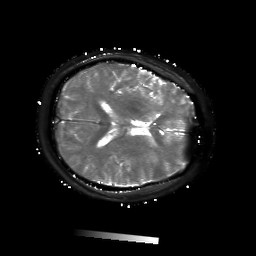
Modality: T2starmap
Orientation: axial
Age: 36
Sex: male
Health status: ill